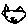
Label: cat